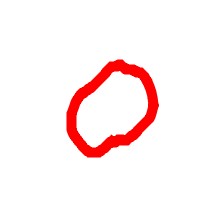
Shape: circle